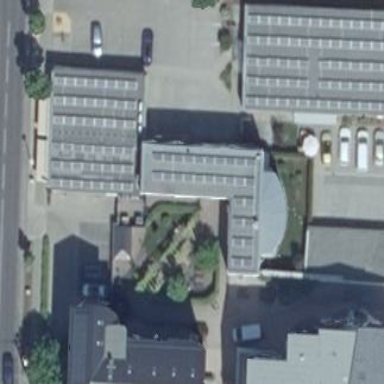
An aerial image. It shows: Office building.